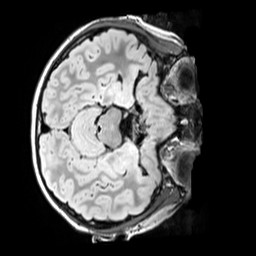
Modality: FLAIR
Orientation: axial
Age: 11
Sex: male
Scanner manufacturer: siemens
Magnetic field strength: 3 T
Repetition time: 5 s
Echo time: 0.388 s